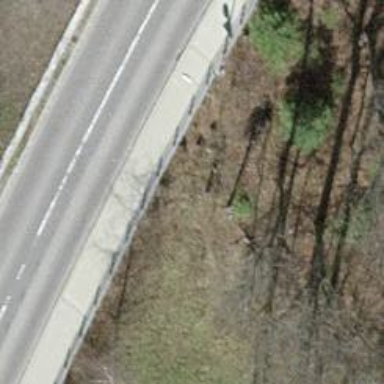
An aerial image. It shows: Guard rail.